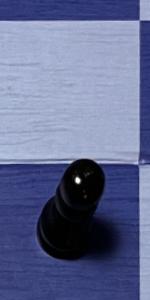
Label: Pawn_Black